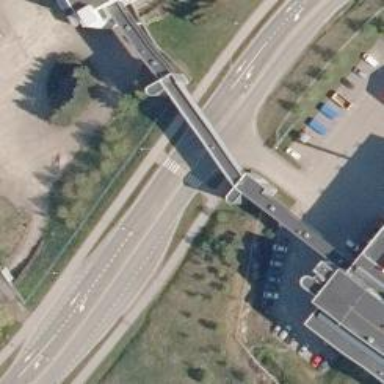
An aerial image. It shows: Asphalt cycleway.